Question: What is the page about?
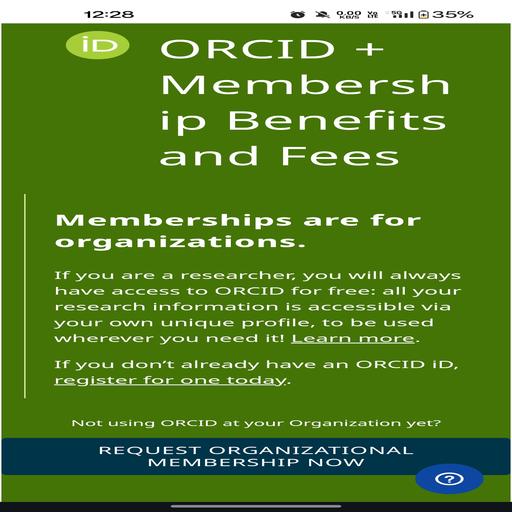
Answer: ORCID Membership